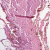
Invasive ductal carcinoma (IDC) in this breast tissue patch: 0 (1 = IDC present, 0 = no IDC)